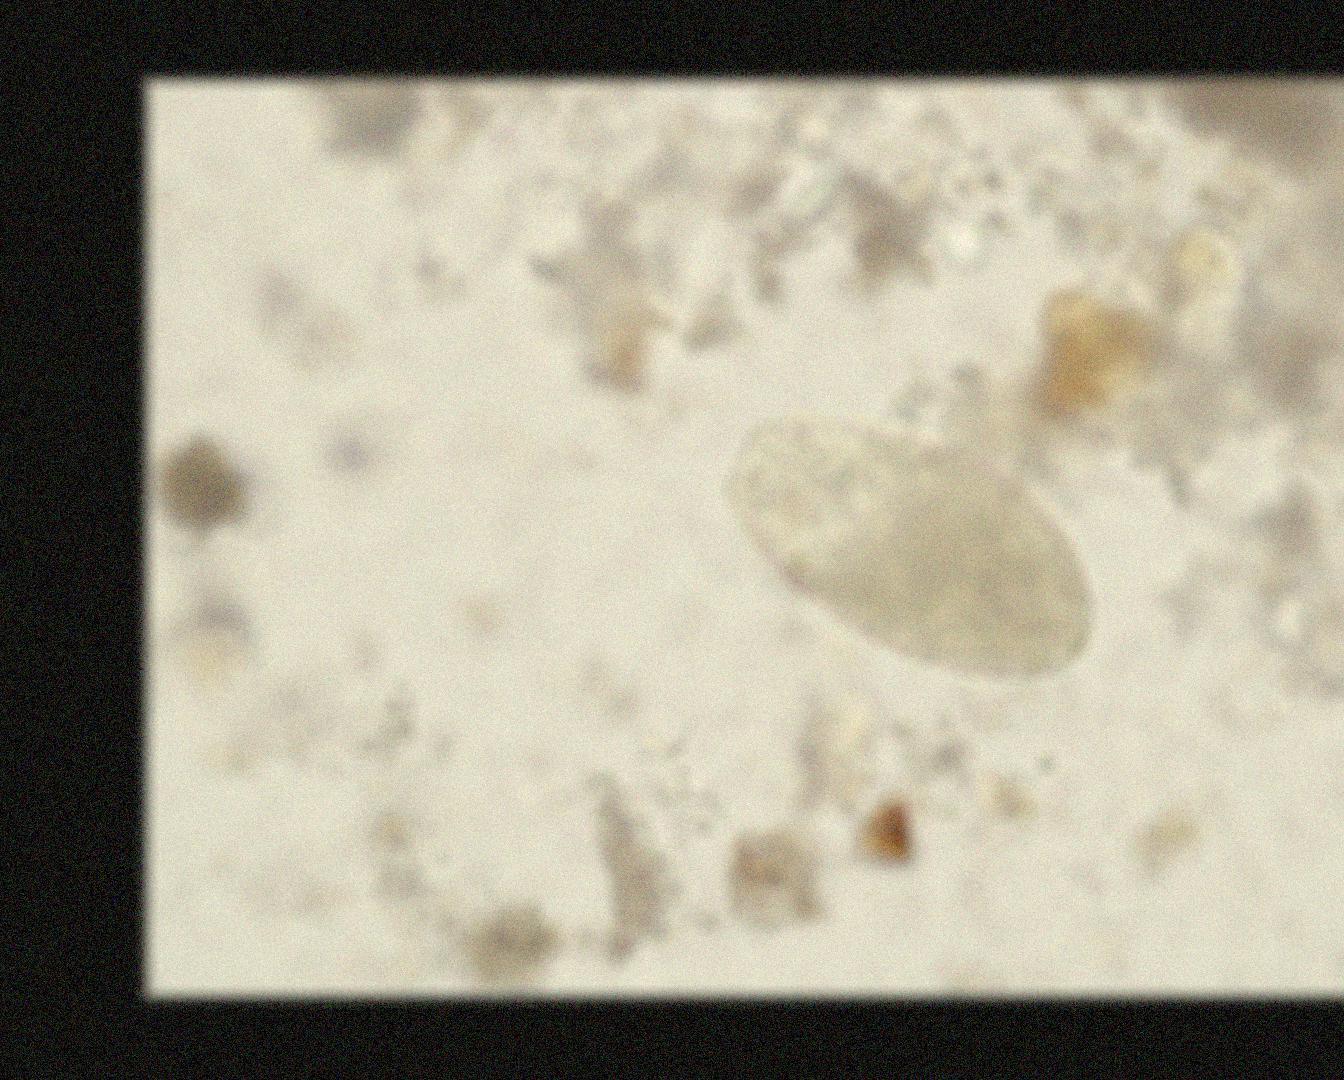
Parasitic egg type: Fasciolopsis buski